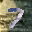
Label: 7